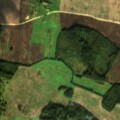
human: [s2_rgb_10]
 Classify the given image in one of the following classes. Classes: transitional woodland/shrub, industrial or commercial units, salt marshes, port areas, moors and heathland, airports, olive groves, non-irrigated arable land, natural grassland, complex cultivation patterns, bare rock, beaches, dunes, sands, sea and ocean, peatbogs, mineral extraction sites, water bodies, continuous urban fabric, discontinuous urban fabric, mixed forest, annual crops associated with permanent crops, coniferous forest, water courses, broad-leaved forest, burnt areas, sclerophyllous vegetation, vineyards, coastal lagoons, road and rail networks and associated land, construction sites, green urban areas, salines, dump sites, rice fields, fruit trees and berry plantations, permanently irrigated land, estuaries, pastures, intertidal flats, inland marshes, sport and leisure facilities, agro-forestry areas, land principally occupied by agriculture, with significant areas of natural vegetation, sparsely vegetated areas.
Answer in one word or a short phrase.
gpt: non-irrigated arable land, land principally occupied by agriculture, with significant areas of natural vegetation, mixed forest, transitional woodland/shrub